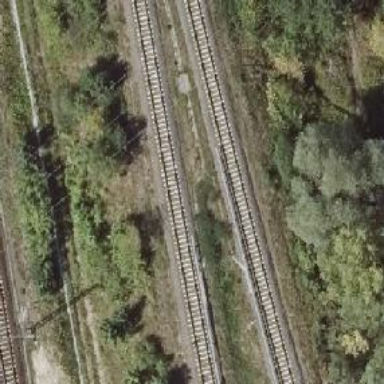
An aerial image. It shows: Railway signal.